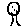
Label: tree